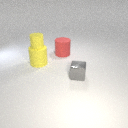
large red rubber cylinder to the right of large yellow rubber cylinder